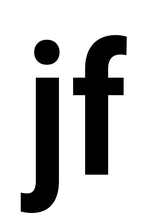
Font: Roboto_Condensed_SemiBold